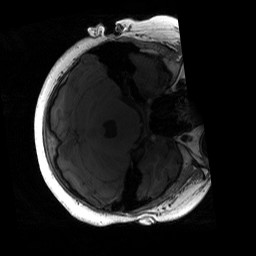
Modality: T1w
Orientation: axial
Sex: male
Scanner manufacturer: siemens
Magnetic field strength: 3 T
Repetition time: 1.9 s
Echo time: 0.00243 s